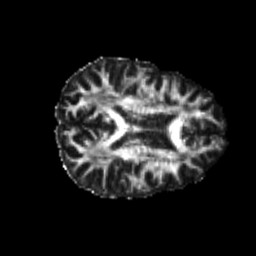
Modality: FA
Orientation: axial
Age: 22
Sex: female
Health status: healthy
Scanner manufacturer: philips
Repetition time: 7.396 s
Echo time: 0.08599 s